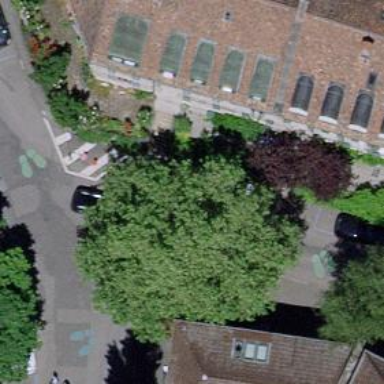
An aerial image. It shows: Asphalt road designated as living street.